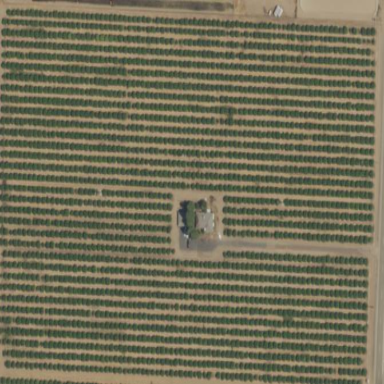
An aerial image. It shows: Orange orchard with rows of orange trees.